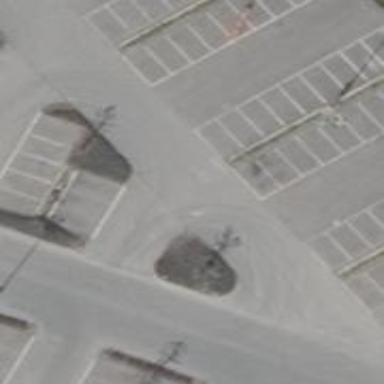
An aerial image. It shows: Asphalt parking aisle designated as service road.